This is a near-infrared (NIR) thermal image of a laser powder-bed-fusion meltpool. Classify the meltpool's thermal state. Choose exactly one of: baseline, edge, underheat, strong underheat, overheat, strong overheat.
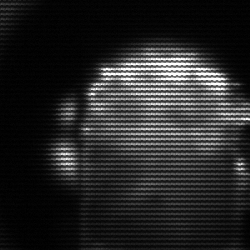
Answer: baseline